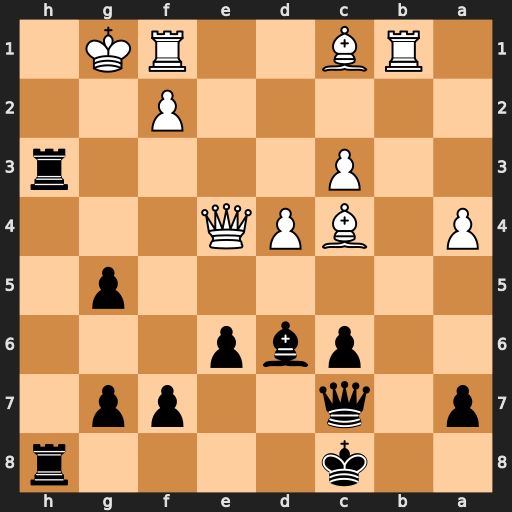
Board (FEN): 2k4r/p1q2pp1/2pbp3/6p1/P1BPQ3/2P4r/5P2/1RB2RK1
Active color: b
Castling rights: -
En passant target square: -
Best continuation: Bh2+ Kg2 Rg3+ fxg3 Qxg3+ Kh1 Bg1+ Qh7 Rxh7#